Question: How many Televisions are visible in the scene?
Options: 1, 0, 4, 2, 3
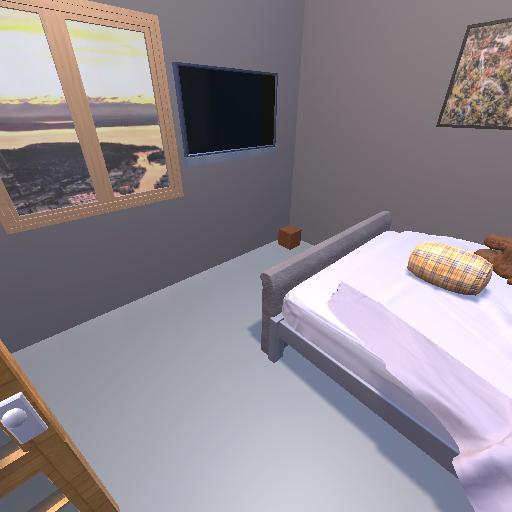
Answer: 1